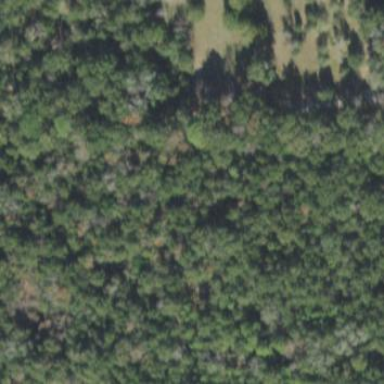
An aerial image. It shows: Mixed woodland area with various types of leaves.